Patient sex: M
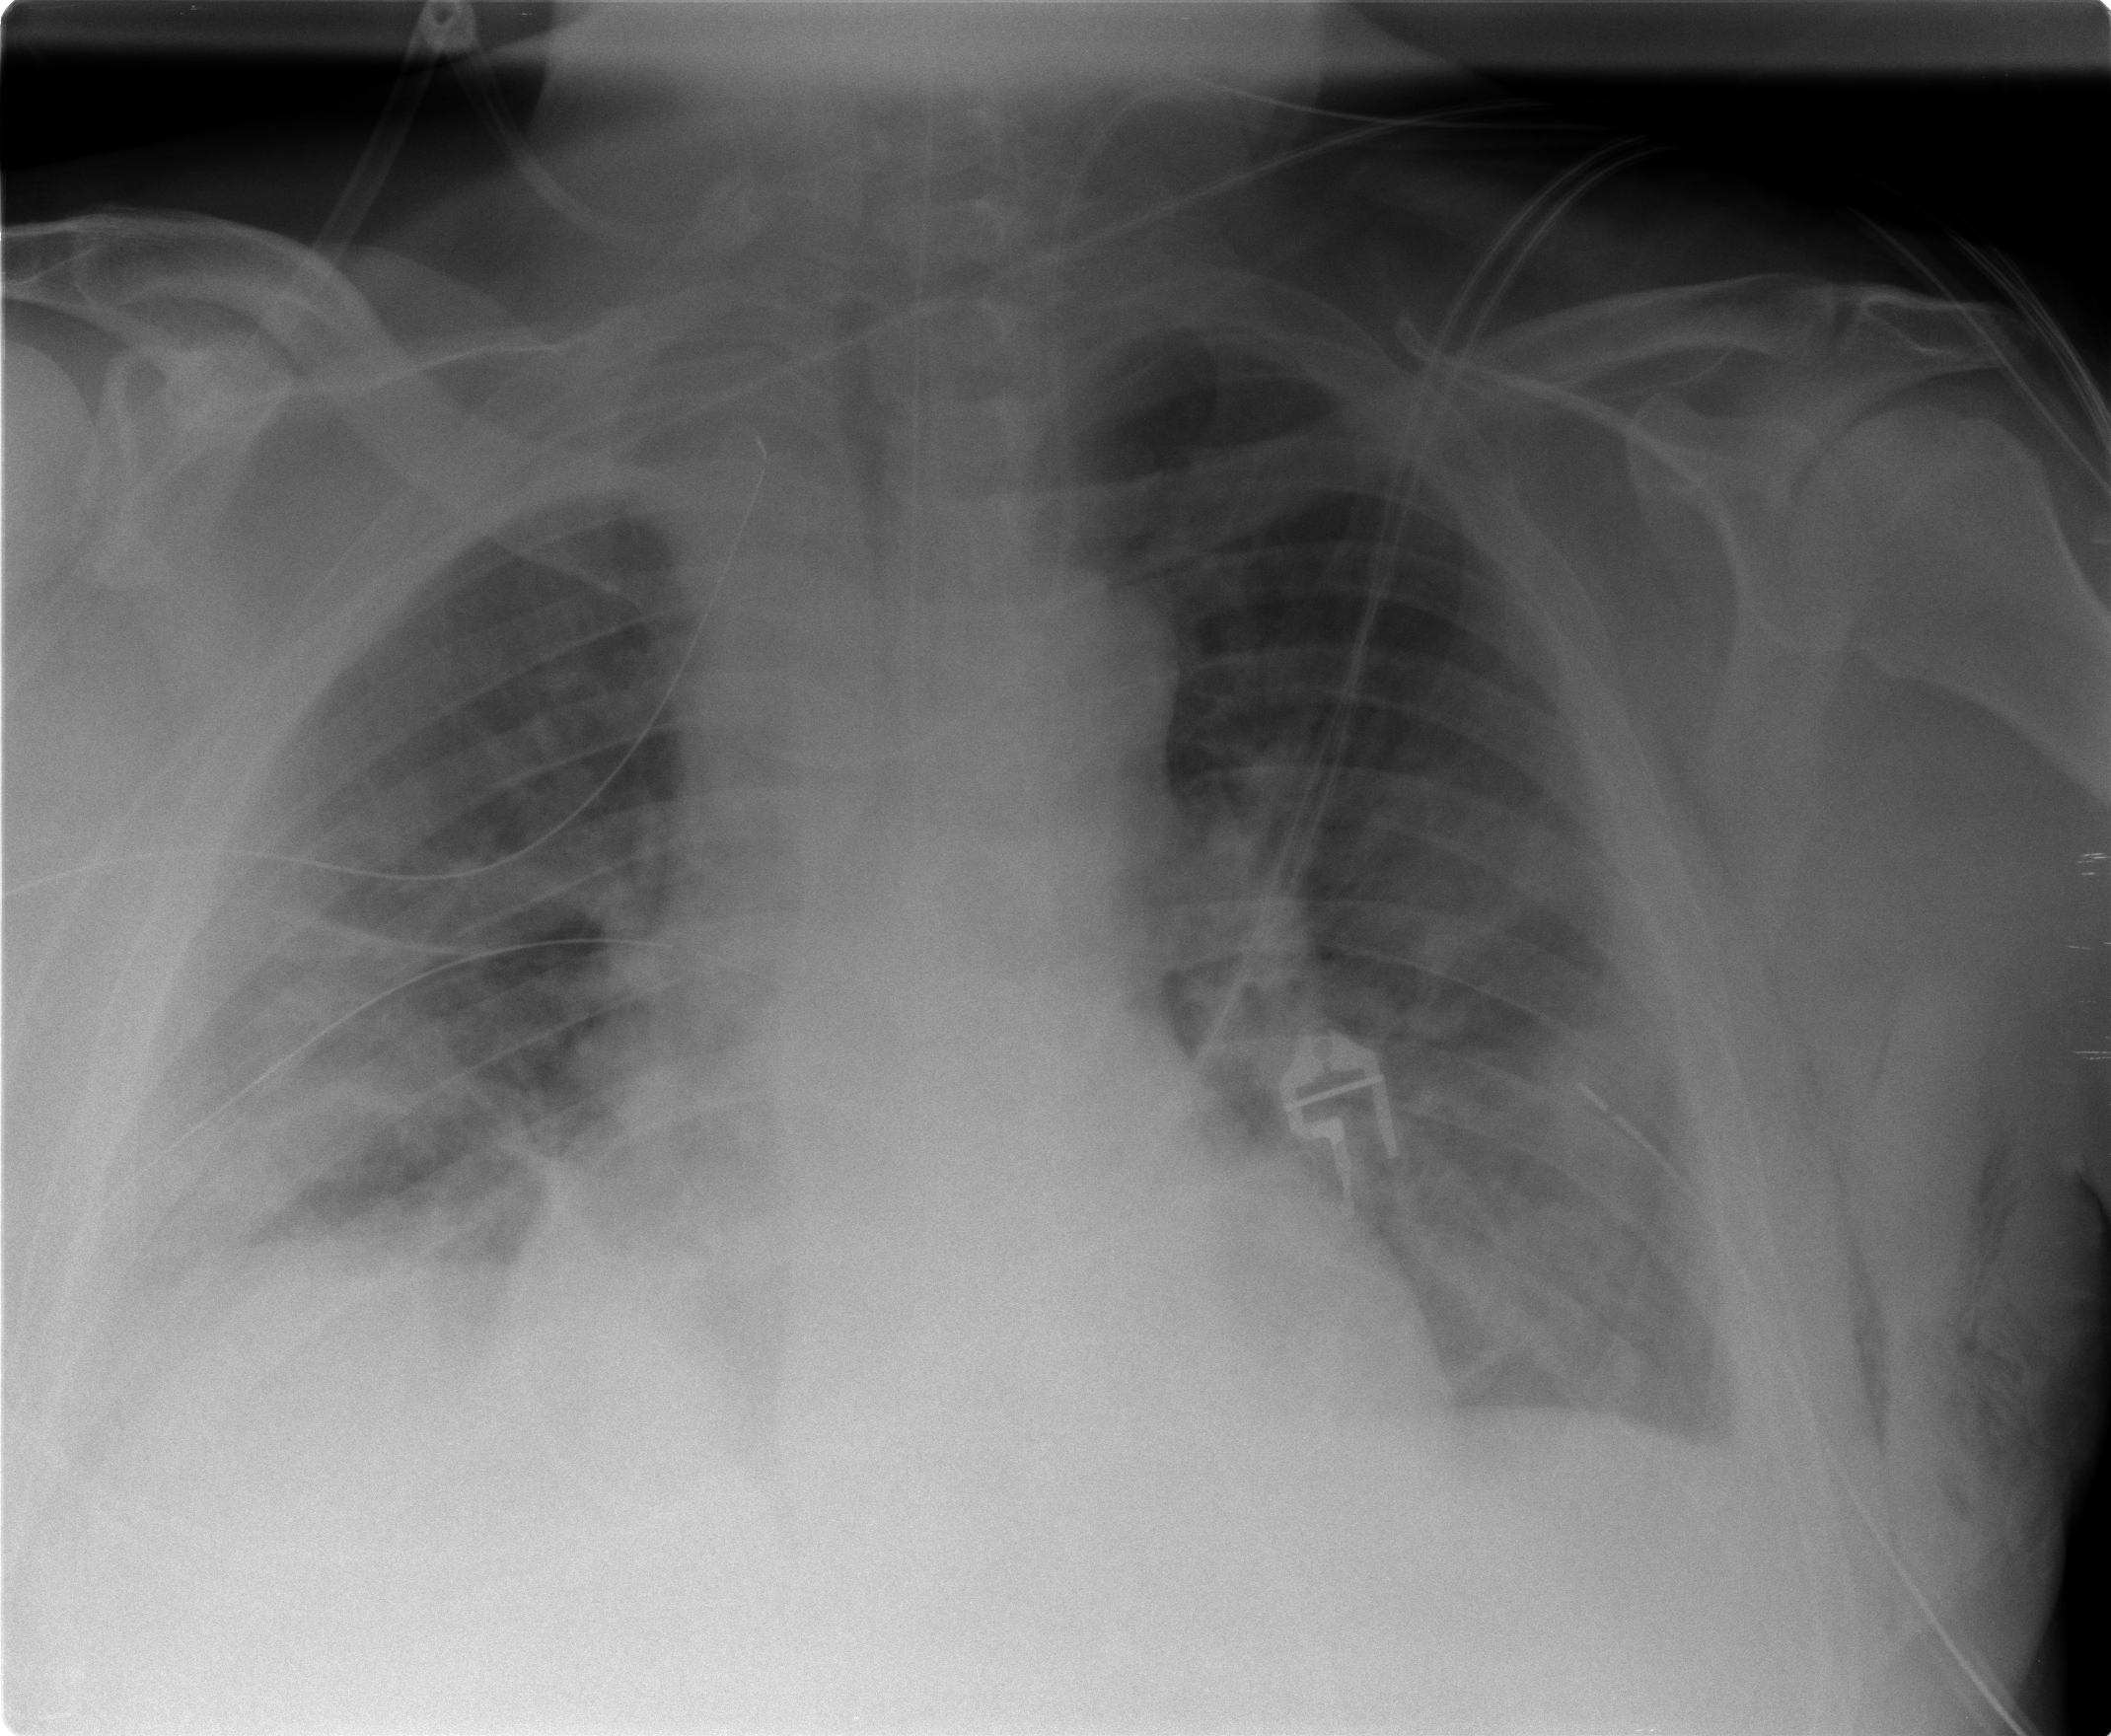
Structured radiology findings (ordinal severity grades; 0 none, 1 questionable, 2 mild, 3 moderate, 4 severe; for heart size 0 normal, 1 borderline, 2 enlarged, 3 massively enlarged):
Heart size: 2
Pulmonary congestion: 3
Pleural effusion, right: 2
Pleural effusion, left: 2
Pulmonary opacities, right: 2
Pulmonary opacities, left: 2
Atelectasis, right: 3
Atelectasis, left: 2